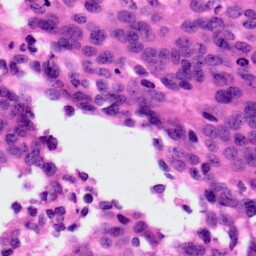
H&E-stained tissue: Ovarian